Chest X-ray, PA view. Patient: 53 years old, sex M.
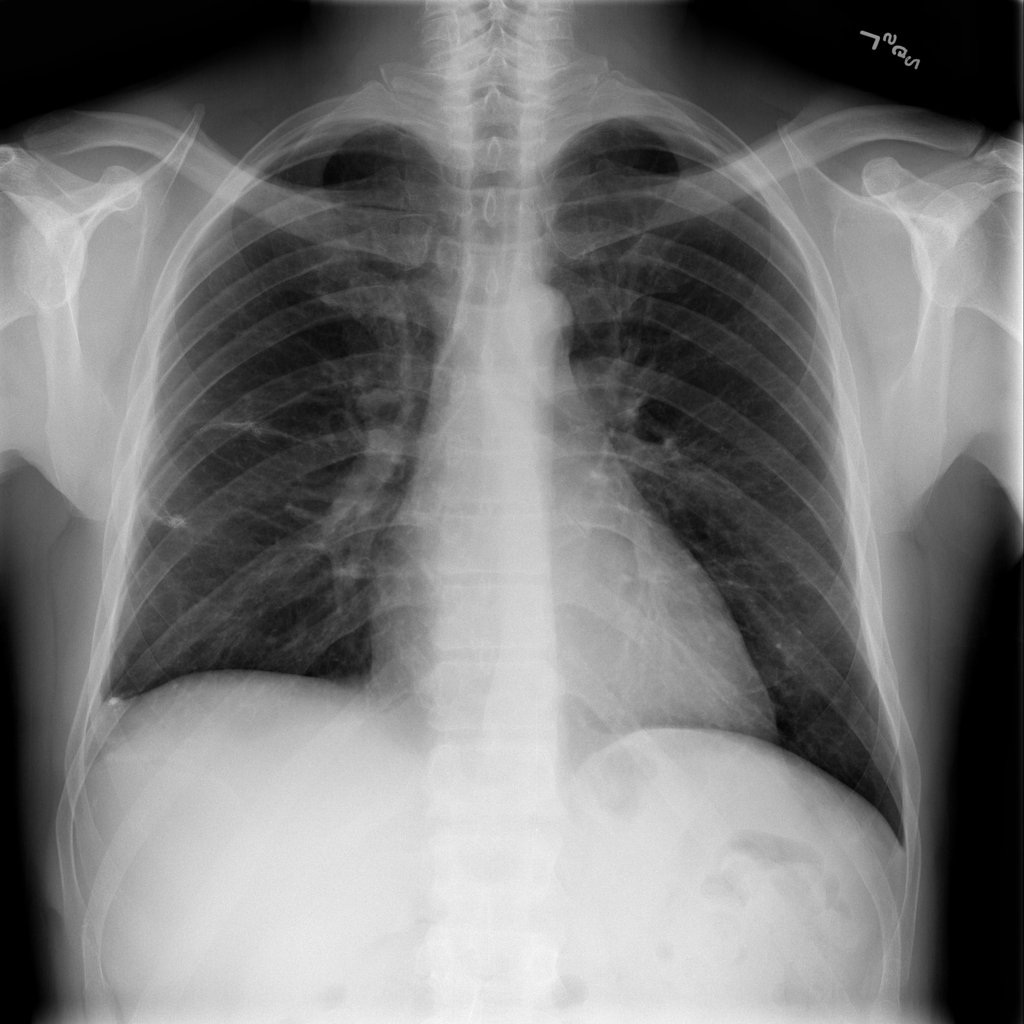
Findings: Atelectasis